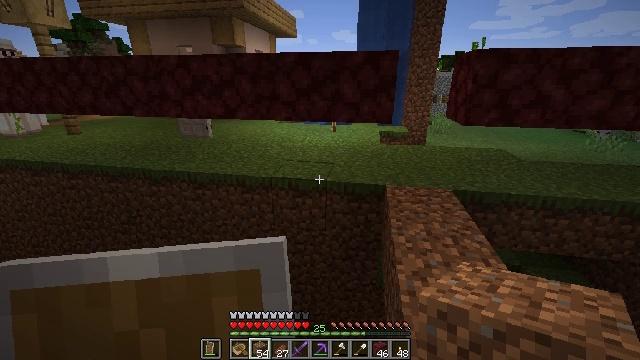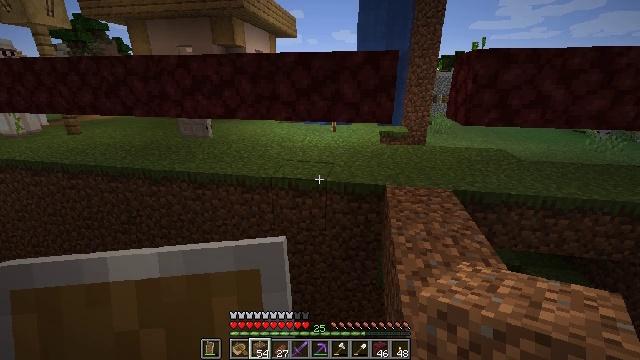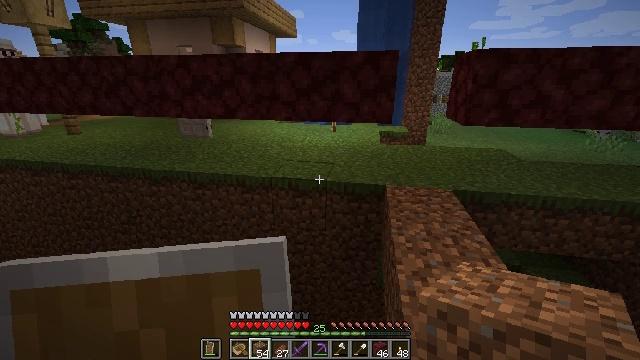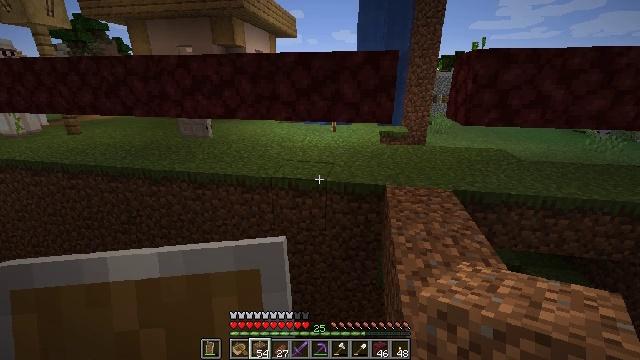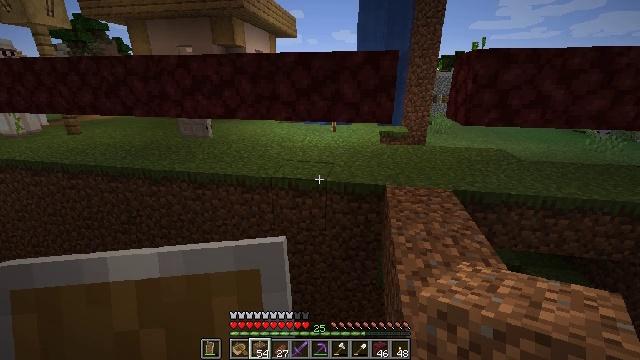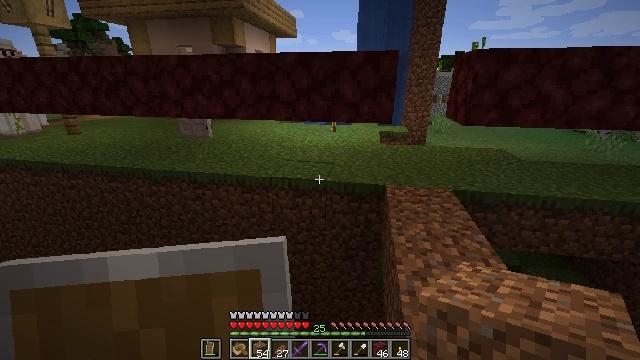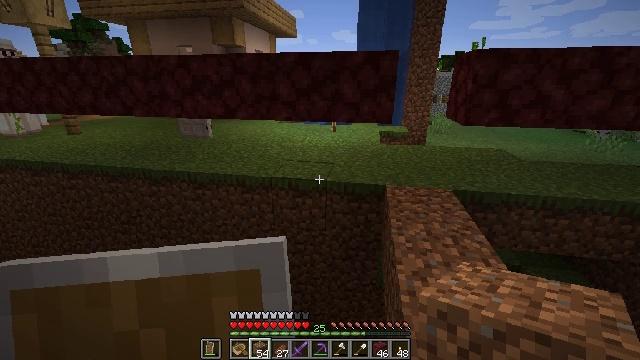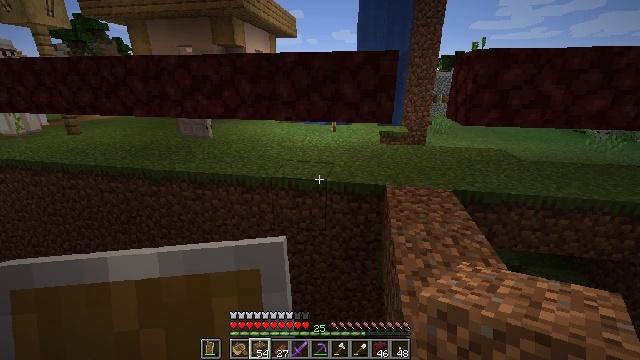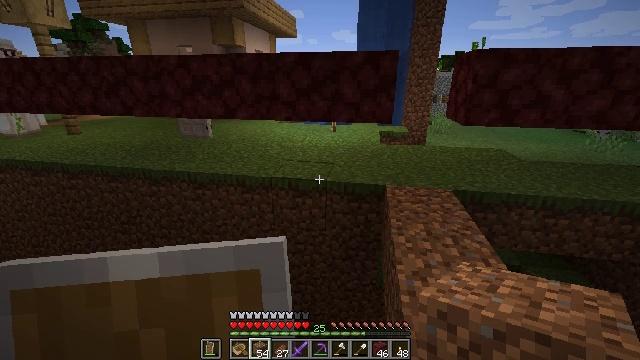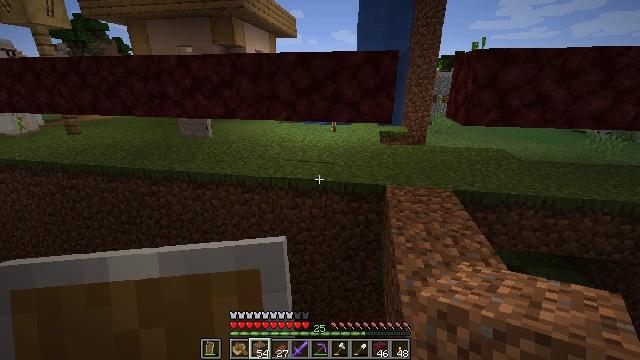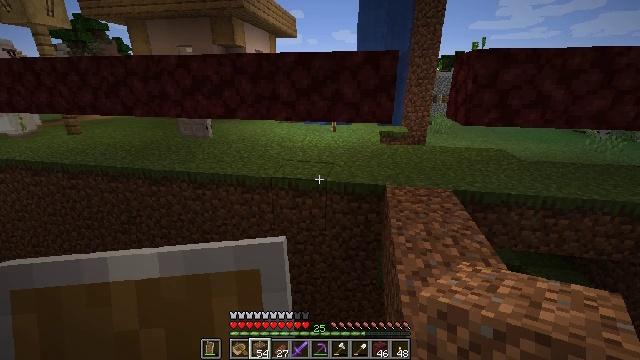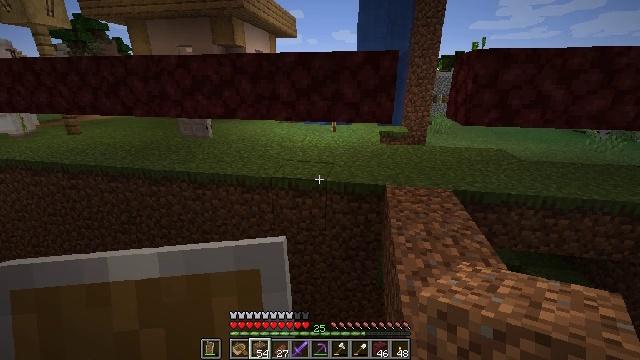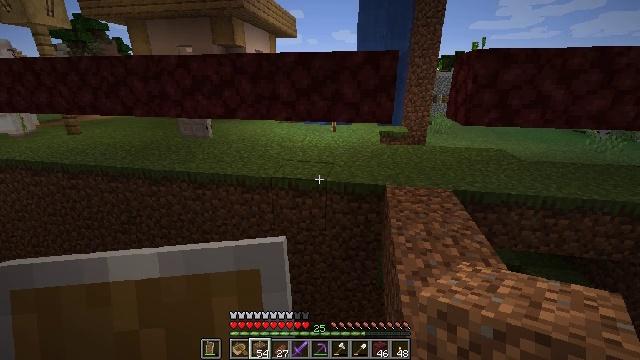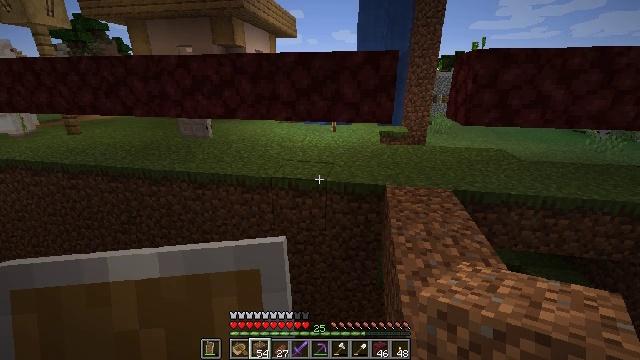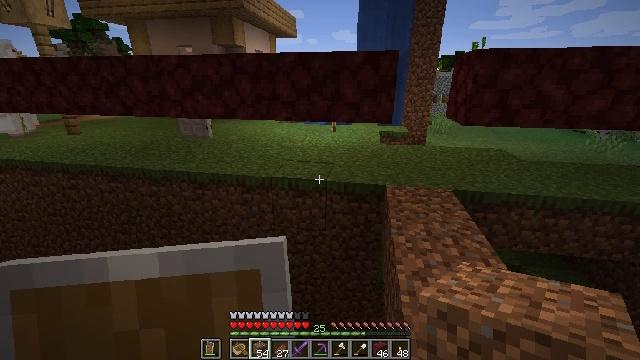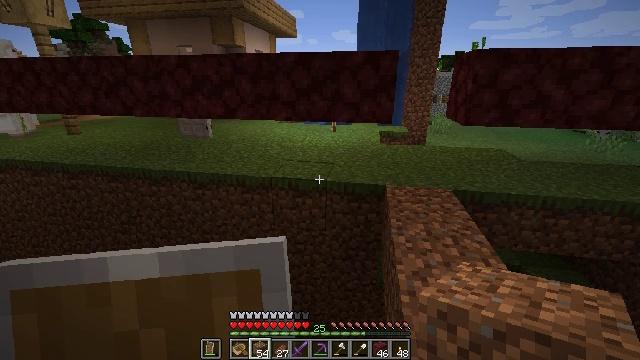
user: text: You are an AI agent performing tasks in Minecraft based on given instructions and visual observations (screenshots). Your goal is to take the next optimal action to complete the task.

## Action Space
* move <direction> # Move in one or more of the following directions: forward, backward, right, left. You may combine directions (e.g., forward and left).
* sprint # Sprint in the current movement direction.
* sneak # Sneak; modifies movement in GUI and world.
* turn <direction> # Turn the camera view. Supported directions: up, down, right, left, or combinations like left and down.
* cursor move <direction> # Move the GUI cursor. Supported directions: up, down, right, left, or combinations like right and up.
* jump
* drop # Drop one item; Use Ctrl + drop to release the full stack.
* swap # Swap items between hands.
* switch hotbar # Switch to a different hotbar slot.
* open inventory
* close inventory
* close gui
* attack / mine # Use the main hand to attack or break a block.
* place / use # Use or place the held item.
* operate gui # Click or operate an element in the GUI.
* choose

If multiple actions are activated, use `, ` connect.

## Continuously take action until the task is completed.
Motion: motion action
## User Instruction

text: Gather the andesite slab from a structure.
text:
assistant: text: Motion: no_op
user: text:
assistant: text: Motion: no_op
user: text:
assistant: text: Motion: no_op
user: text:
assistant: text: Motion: no_op
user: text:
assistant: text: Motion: no_op
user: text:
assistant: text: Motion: no_op
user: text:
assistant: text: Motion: no_op
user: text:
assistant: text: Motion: no_op
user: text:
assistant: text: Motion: no_op
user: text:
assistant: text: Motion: no_op
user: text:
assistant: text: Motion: no_op
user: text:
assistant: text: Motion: no_op
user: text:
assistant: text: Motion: no_op
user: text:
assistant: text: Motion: no_op
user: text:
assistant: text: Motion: no_op
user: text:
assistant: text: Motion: no_op
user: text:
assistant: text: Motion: no_op
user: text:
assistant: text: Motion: no_op
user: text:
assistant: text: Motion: no_op
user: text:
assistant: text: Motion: no_op
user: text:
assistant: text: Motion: no_op
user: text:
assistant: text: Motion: no_op
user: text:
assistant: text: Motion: no_op
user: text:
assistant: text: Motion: no_op
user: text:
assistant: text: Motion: no_op
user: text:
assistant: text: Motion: no_op
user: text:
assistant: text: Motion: no_op
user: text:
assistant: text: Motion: no_op
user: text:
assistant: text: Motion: no_op
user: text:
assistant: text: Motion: no_op